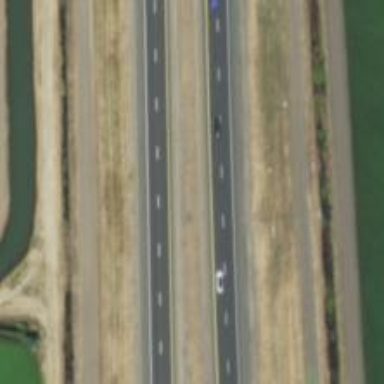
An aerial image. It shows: Expressway with asphalt surface classified as trunk highway.